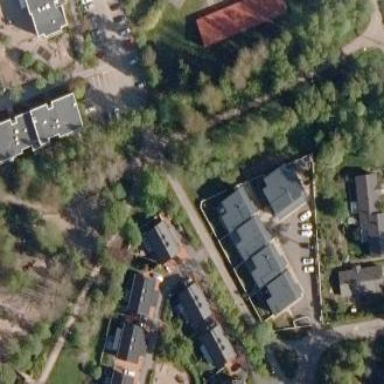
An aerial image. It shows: Residential area with apartments.